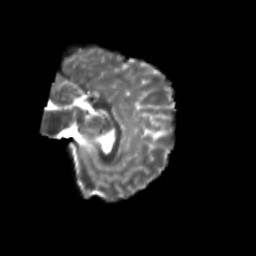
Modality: T2w
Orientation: sagittal
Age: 11
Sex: male
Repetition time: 9.512 s
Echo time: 0.089 s